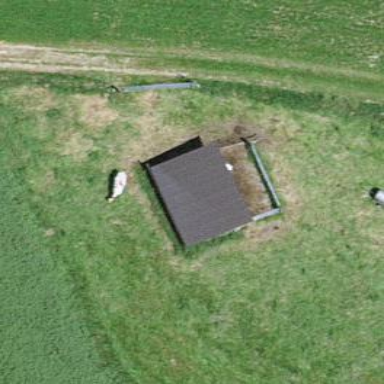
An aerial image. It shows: Rural barn.